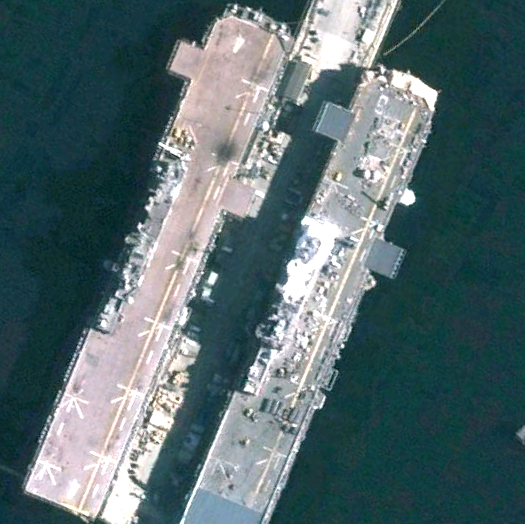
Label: assault